Question: What is the result of this measurement?
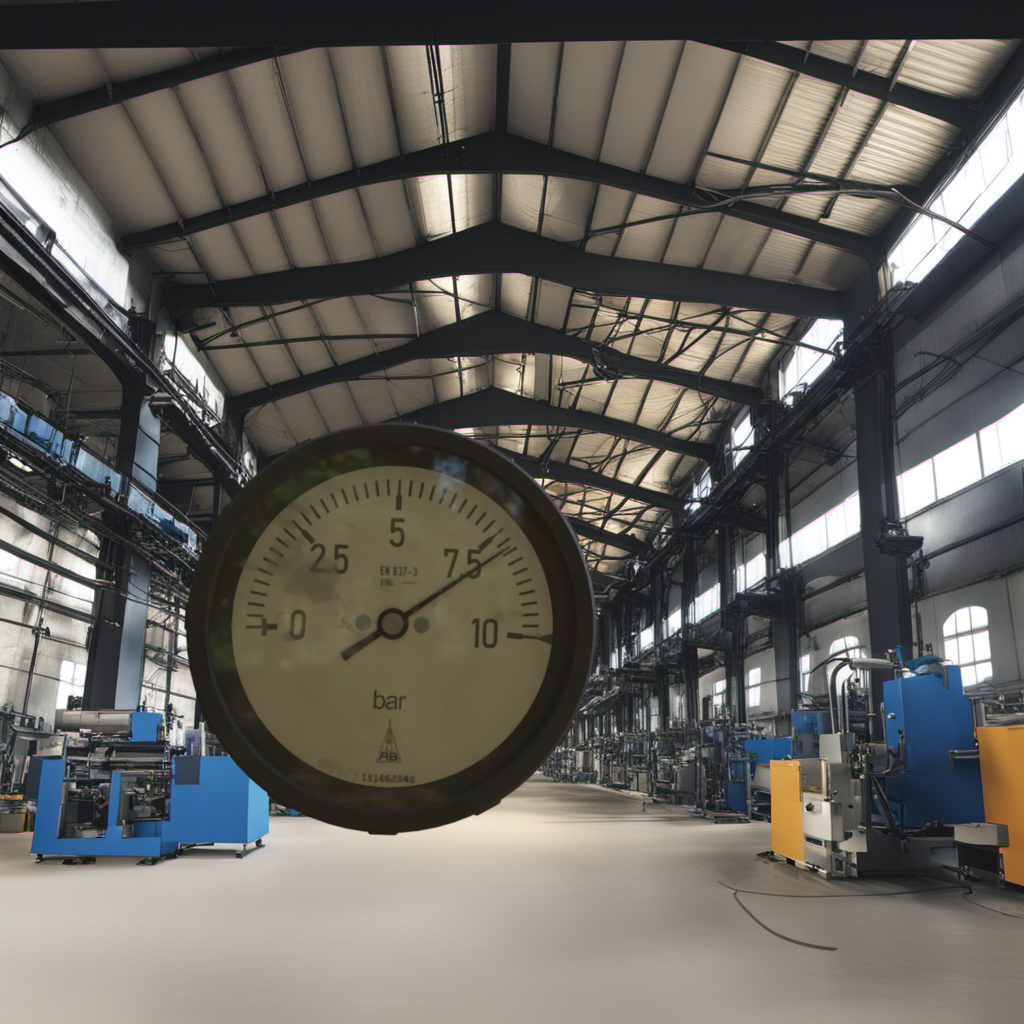
Answer: The result is 7.81
Question: What is the value range of the measurement in the image?
Answer: The range is from 0 to 10
Question: What is the minimum and maximum value range of the measurement in the image?
Answer: The minimum value is 0 and the maximum value is 10